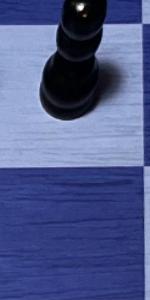
Label: Empty